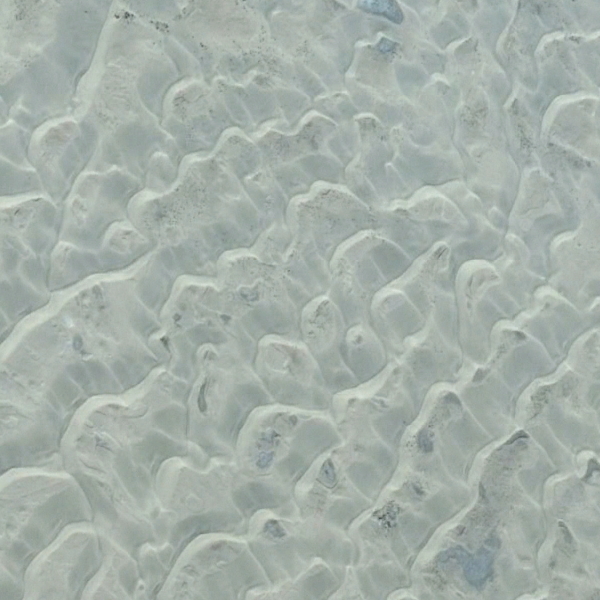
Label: Desert